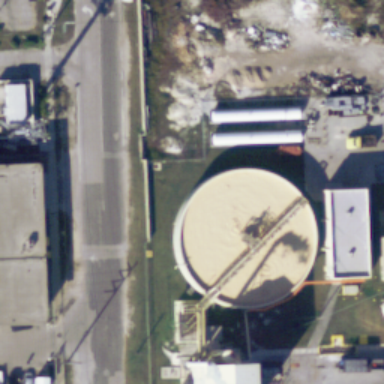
There is a storage tank on the lawn .